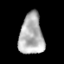
Tissue: lung
Cell type: Others
Senescence score: 0.1593
Nuclear area (px): 965
Mean DAPI intensity: 177.402